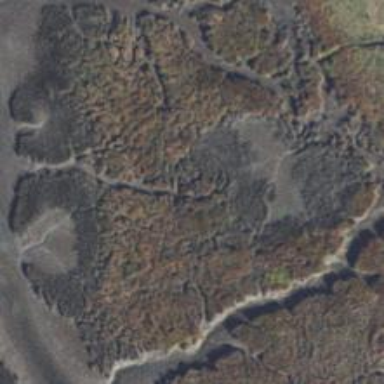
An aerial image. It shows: Tidal saltmarsh wetland.